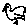
Label: bird